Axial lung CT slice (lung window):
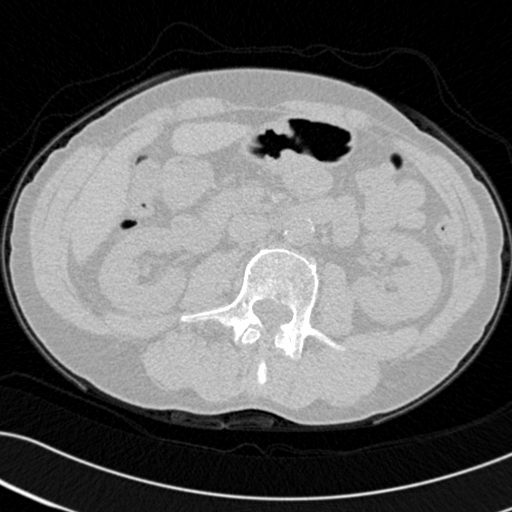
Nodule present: no